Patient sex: M
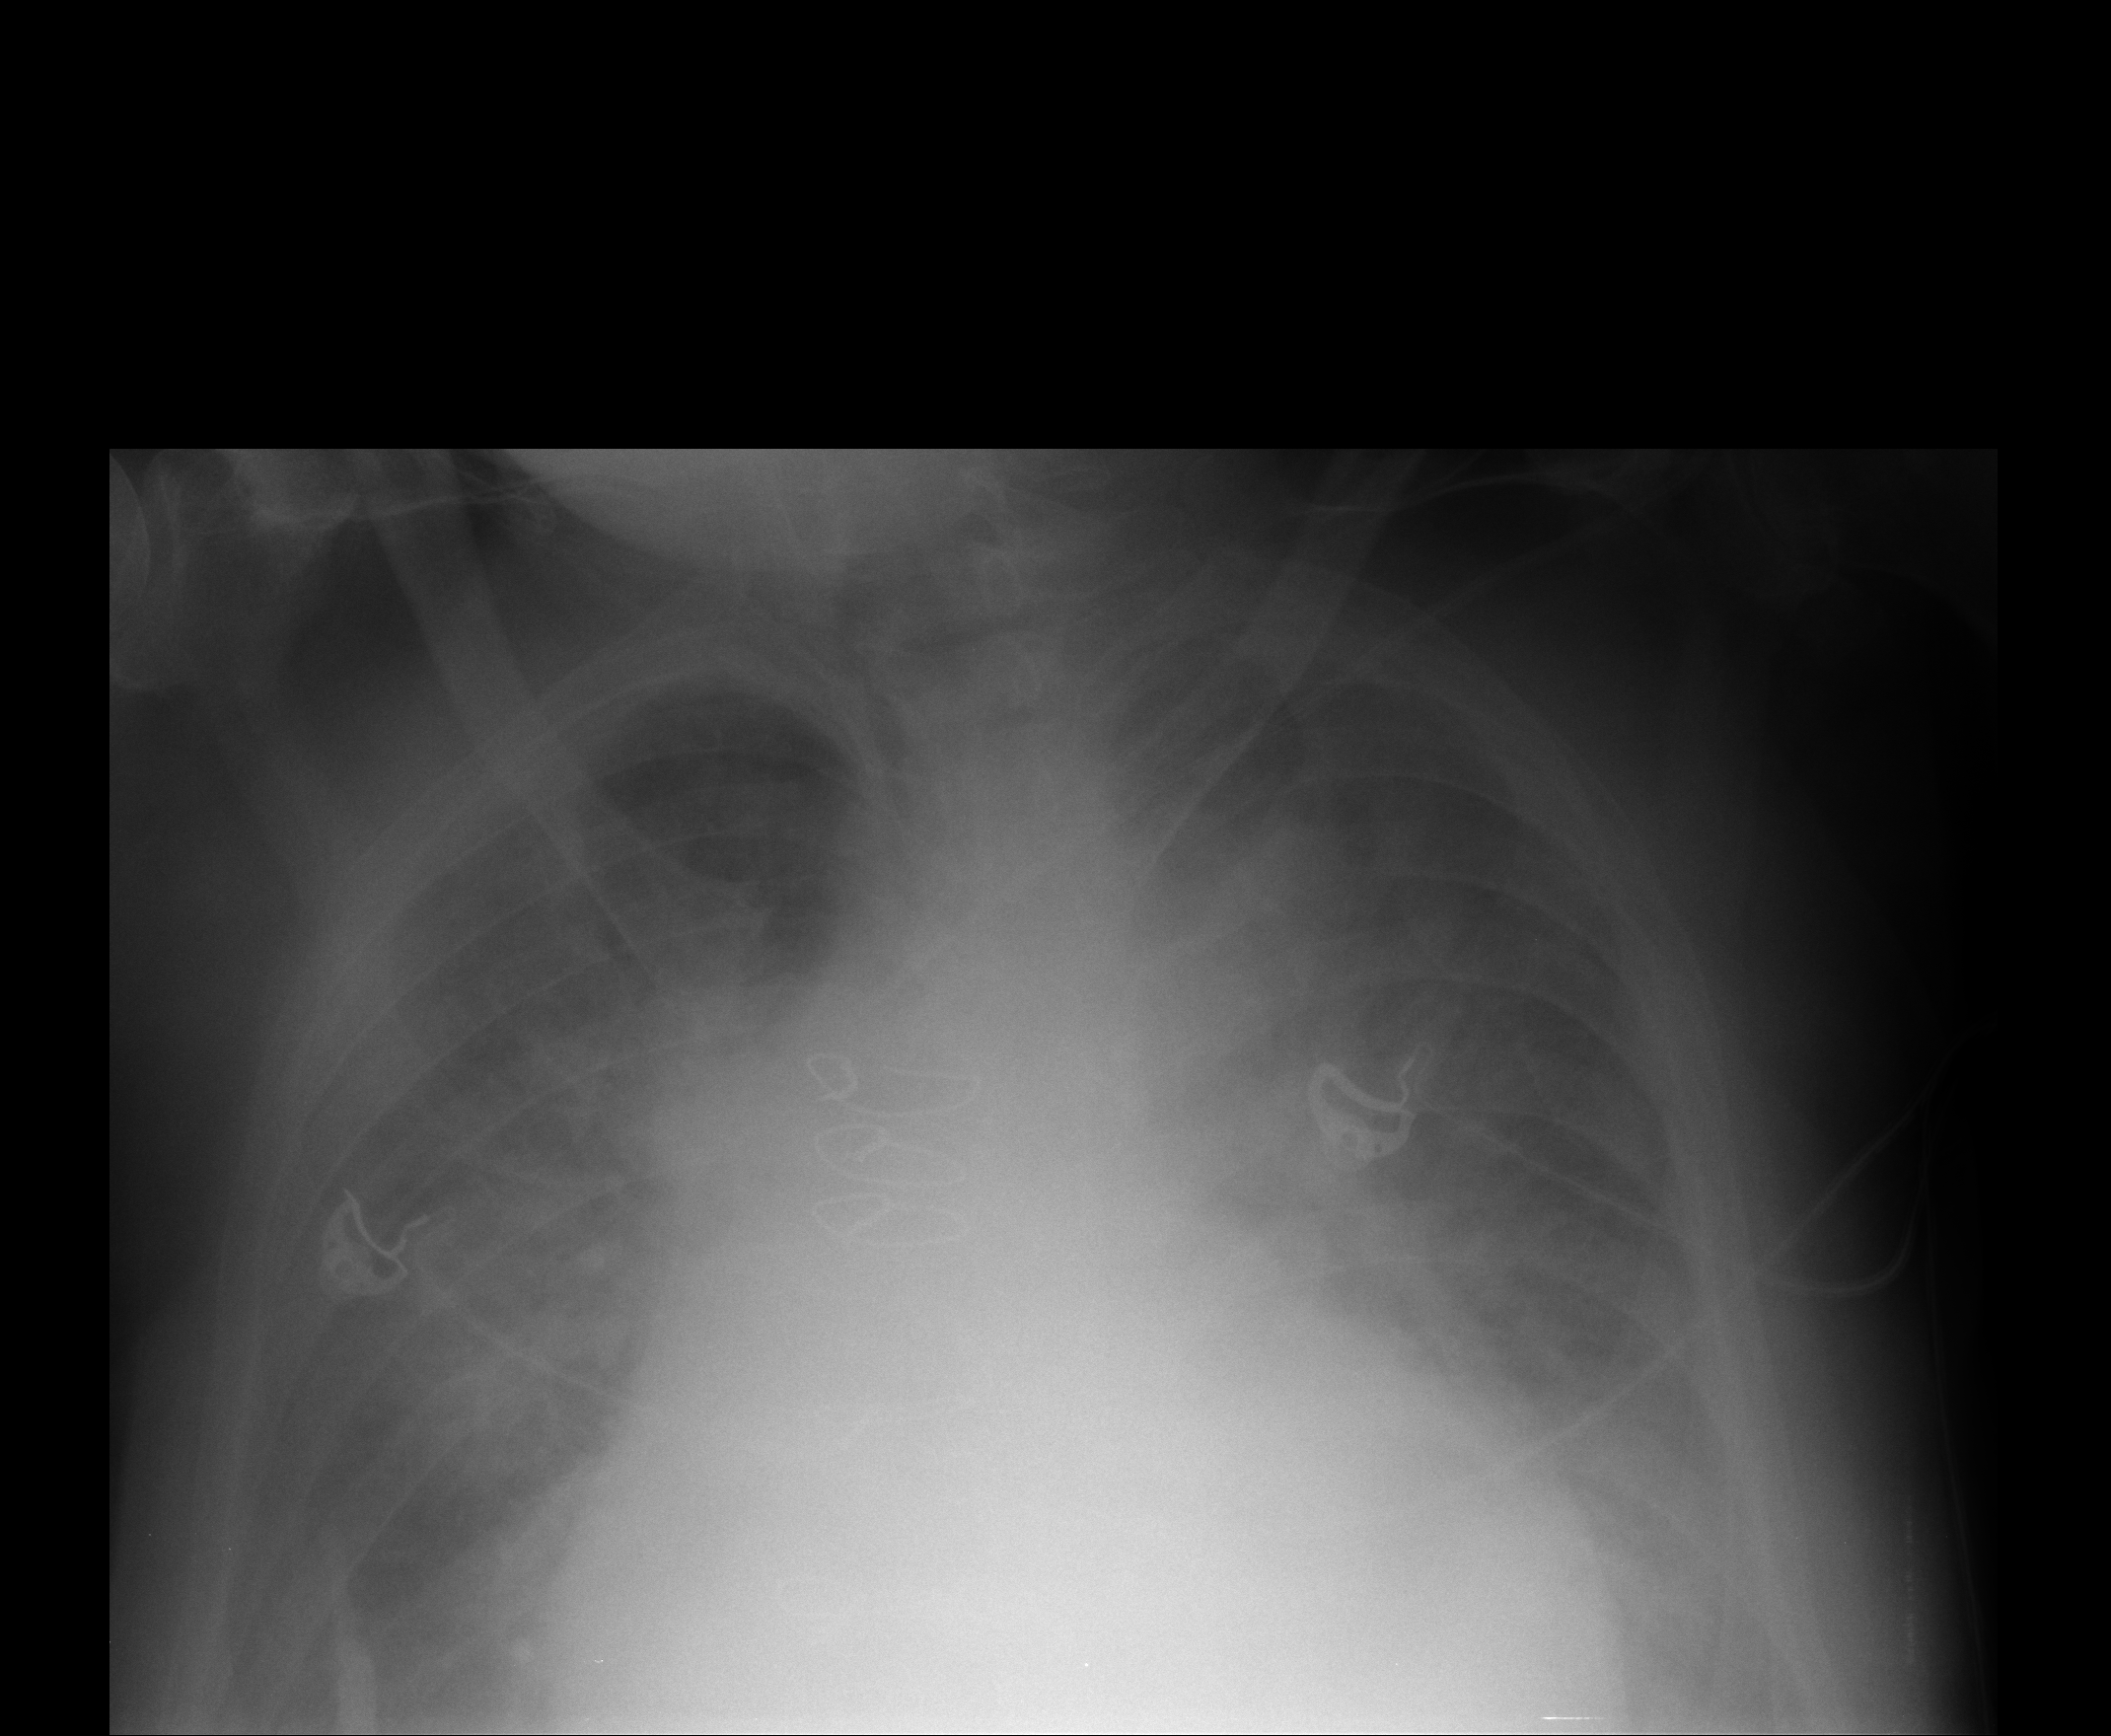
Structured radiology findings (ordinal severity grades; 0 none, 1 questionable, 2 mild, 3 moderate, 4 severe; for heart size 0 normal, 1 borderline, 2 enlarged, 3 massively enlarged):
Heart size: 2
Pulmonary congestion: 3
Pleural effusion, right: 3
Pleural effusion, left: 3
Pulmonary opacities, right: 1
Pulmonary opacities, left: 1
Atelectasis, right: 2
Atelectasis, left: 2